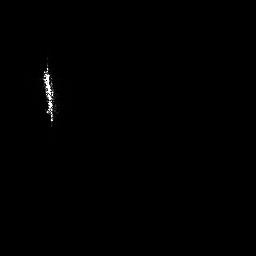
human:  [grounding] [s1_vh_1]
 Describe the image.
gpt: In the satellite image, there is  <ref>1 medium ship </ref> <box>[[15, 22, 22, 49, 0]]</box> located at left.